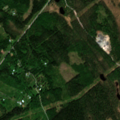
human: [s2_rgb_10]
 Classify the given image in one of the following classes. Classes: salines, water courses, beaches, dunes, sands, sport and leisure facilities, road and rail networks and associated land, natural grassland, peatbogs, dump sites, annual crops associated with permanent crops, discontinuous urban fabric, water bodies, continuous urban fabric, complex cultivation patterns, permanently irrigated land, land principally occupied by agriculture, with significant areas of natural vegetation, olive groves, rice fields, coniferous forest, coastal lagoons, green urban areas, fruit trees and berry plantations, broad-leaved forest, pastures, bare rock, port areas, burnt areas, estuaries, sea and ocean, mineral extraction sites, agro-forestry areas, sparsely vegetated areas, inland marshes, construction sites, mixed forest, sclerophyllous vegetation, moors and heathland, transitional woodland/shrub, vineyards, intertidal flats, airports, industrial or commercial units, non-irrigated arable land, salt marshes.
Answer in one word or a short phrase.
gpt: coniferous forest, mixed forest, transitional woodland/shrub